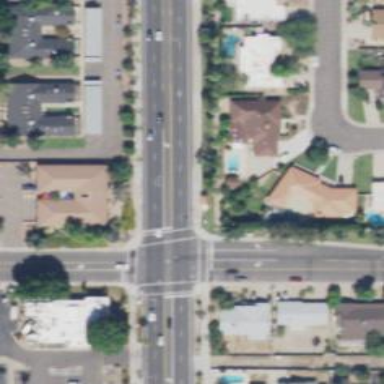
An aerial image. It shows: Solid stop line on the road.